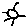
Label: sun